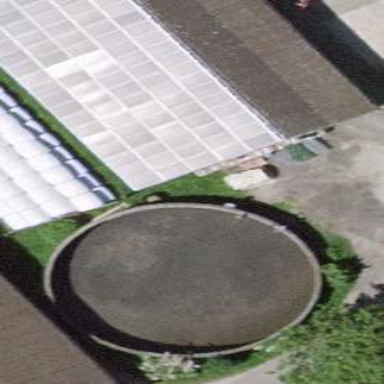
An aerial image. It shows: Storage tank that is man-made.